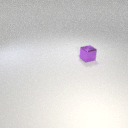
small purple metal cube